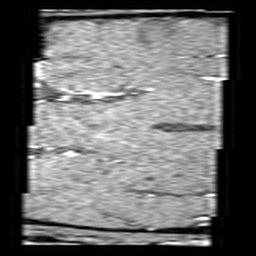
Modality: angio
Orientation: coronal
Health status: ill
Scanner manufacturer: siemens
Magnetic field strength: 3 T
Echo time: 0.0042 s